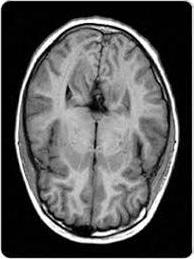
Label: notumor